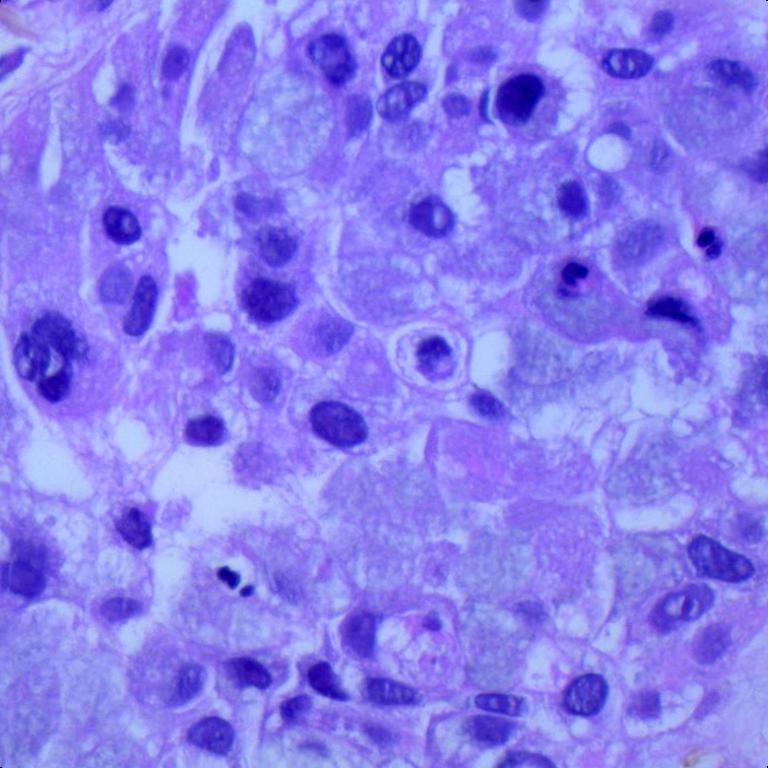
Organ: lung
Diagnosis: adenocarcinomas